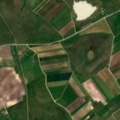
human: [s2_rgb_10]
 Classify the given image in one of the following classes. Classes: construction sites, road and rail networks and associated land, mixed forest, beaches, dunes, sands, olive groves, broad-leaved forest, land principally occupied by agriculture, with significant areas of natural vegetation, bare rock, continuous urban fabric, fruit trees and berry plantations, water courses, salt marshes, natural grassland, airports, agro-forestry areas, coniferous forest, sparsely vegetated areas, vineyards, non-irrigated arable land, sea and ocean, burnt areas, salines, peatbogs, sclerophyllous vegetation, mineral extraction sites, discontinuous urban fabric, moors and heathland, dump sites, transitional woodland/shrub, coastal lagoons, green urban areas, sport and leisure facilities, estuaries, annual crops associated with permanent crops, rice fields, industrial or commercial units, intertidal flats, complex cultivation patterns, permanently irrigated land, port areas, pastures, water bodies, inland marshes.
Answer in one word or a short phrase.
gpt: non-irrigated arable land, vineyards, pastures, natural grassland, inland marshes